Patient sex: M
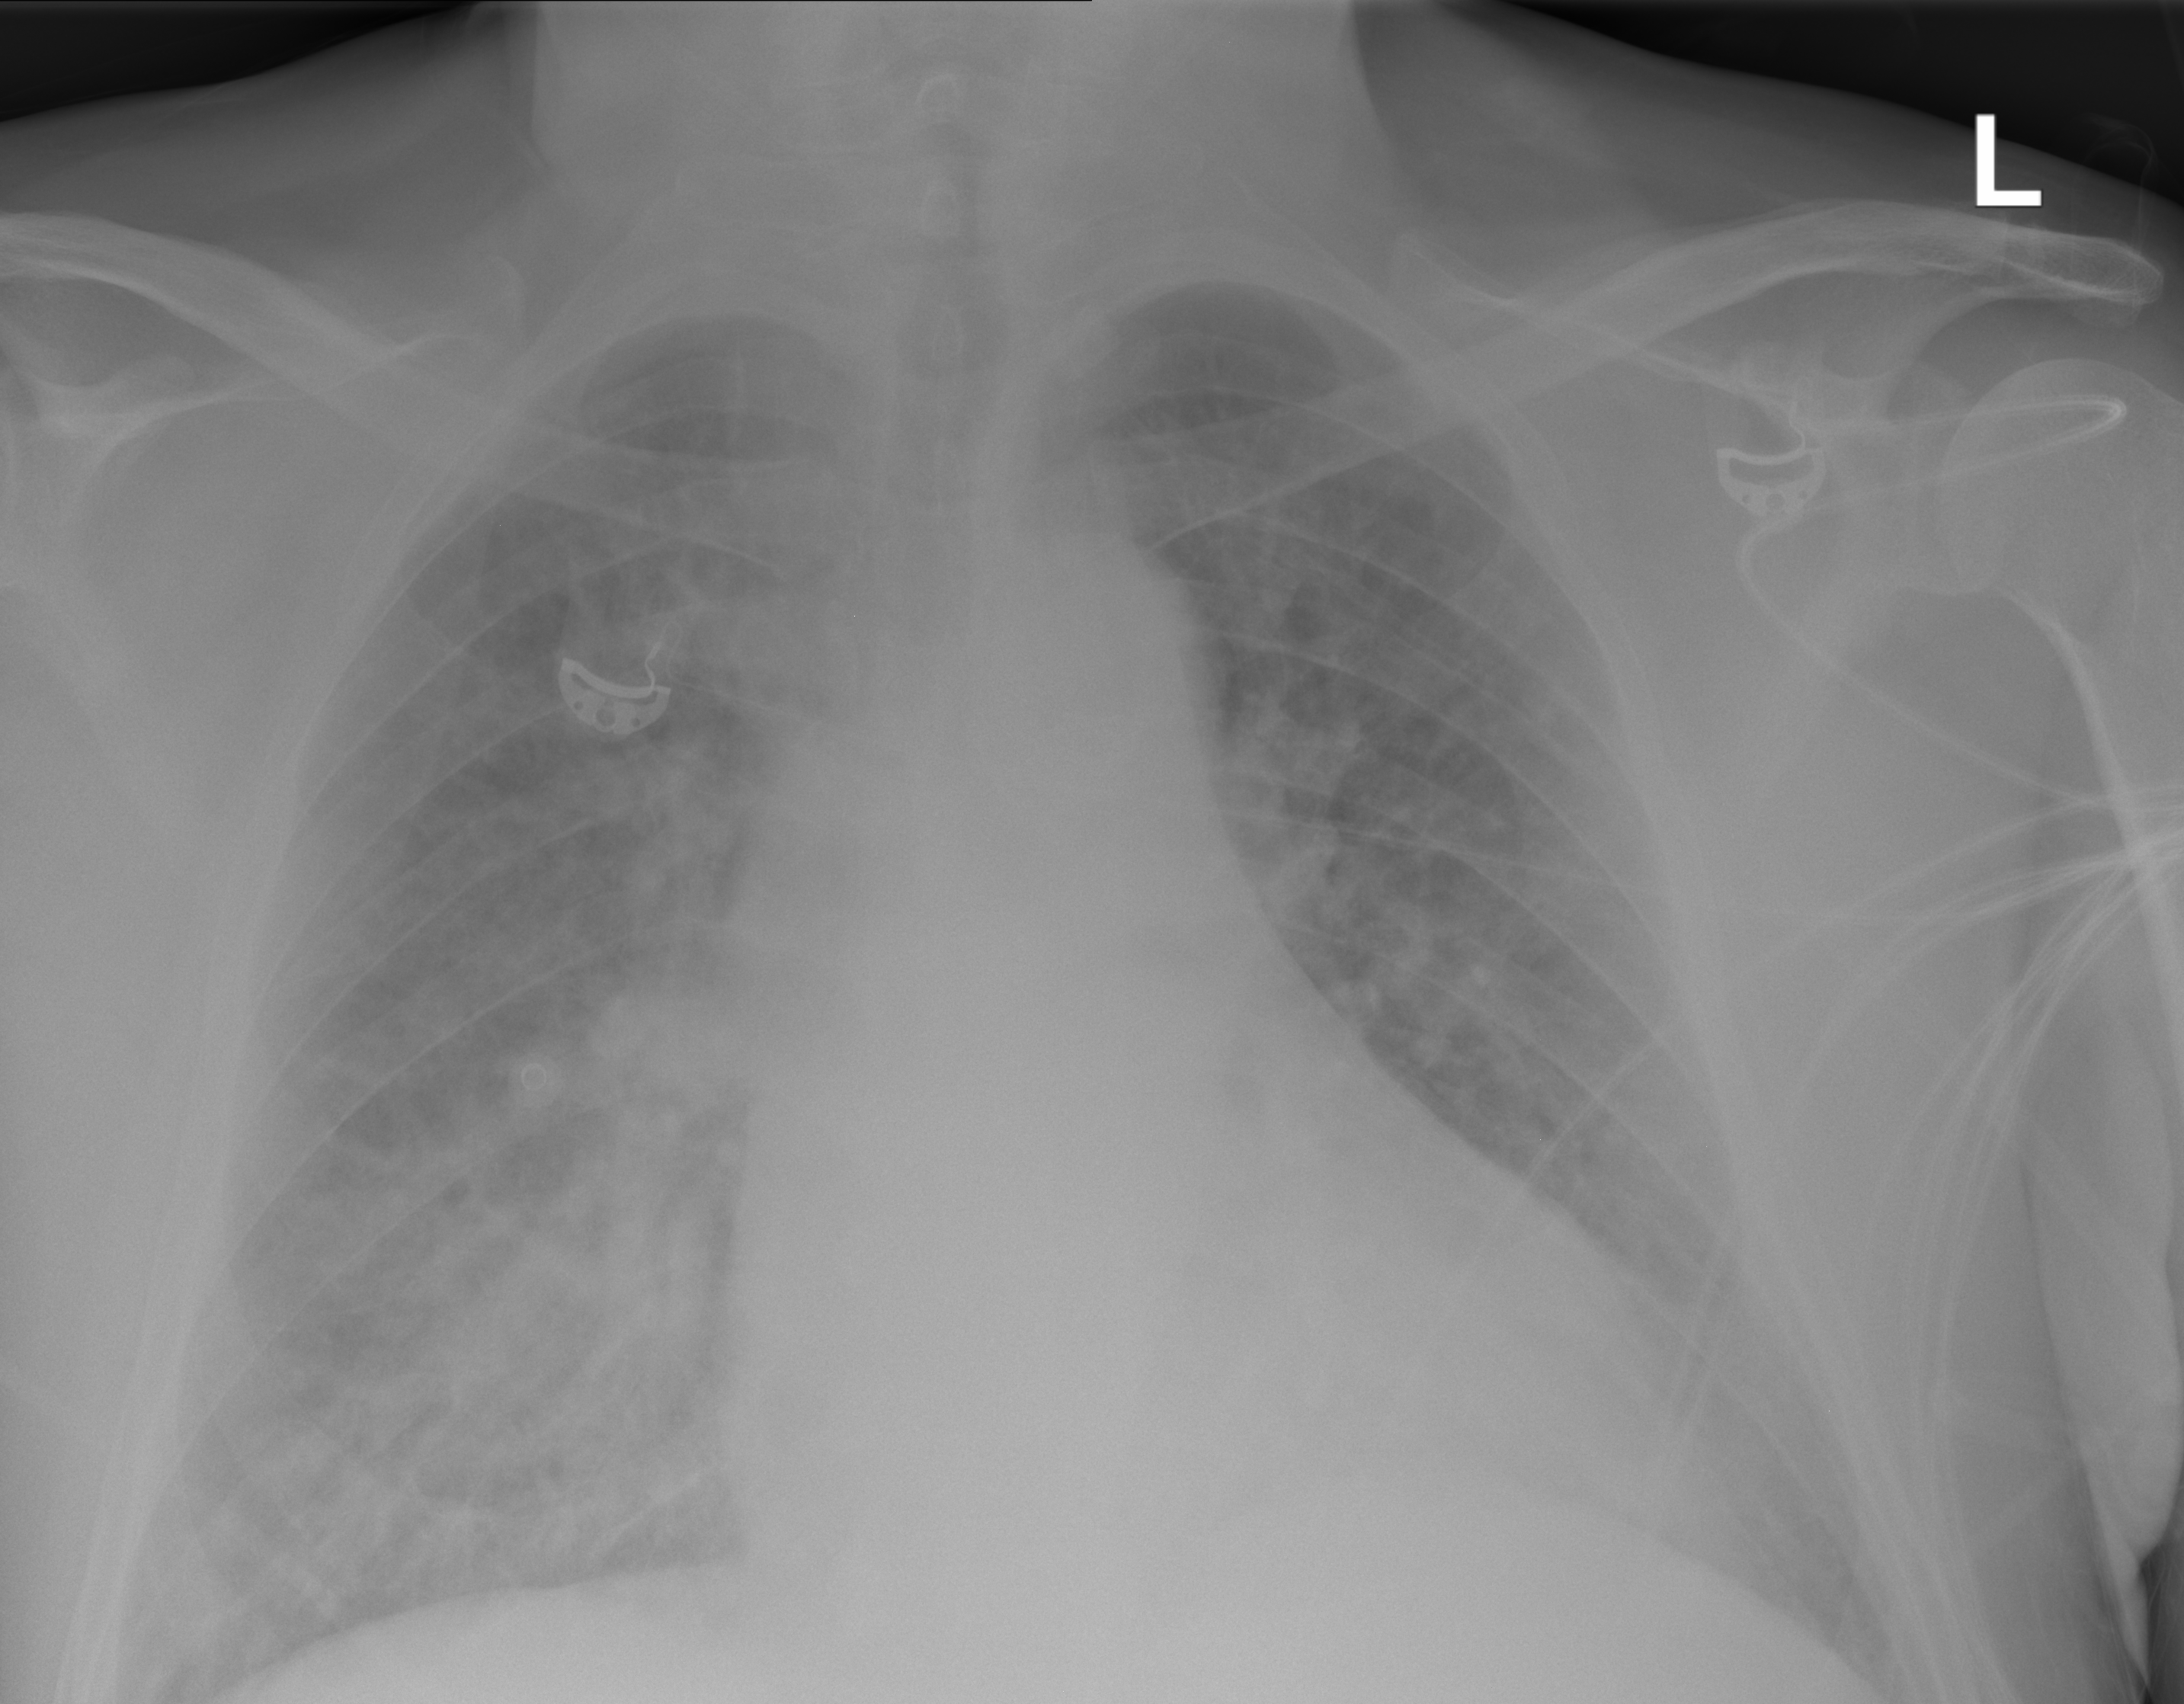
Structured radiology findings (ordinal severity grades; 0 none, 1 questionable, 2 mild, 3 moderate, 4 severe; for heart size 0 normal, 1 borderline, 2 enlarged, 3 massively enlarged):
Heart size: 2
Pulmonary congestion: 3
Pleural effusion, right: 0
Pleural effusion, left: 0
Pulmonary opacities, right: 1
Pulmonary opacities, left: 0
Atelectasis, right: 0
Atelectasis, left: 0